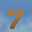
Label: 7